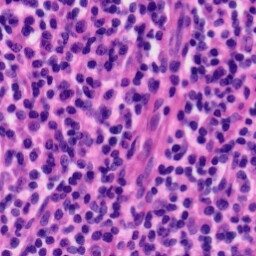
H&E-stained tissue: Tonsil